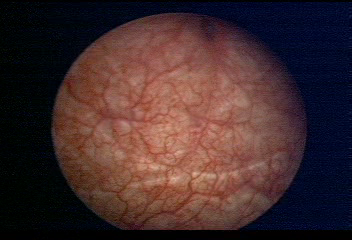
Modality: WLC
Class: Normal mucosa
Bladder cancer association: No